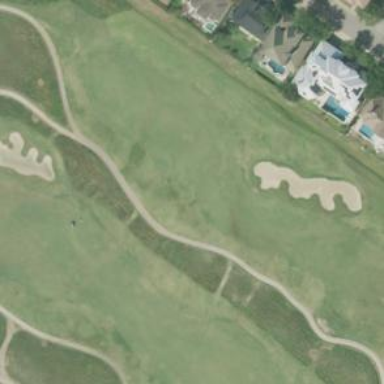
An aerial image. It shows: Golf rough area.